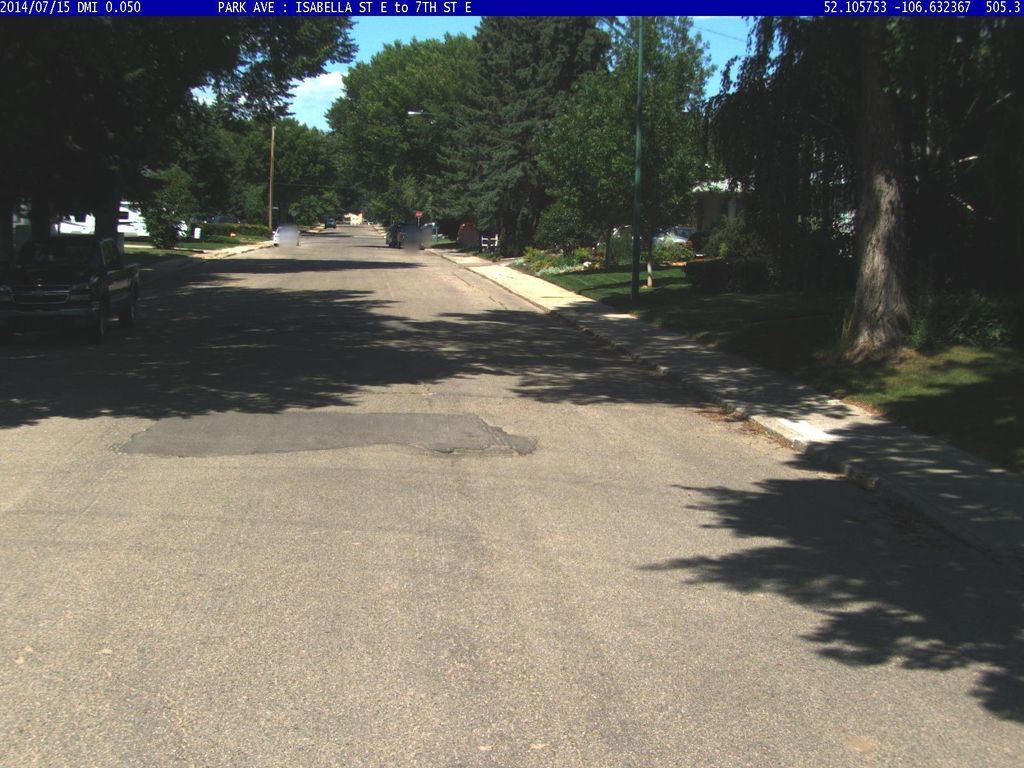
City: saskatoon